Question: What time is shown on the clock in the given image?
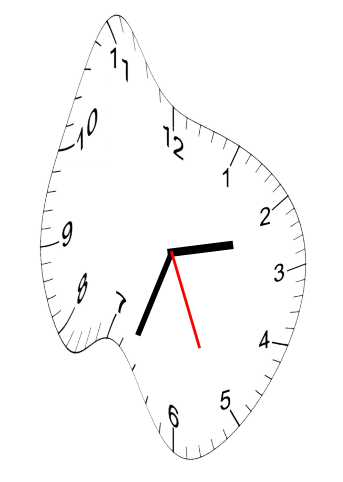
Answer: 02:33:26